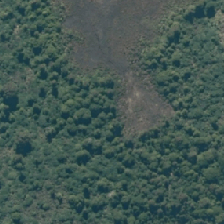
Land cover: herbaceous_freshwater_vege